Interaction volume radius: 5 \u00c5
Interaction volume height: 35 \u00c5
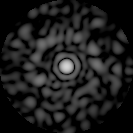
Disorder parameter: 0.825